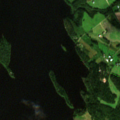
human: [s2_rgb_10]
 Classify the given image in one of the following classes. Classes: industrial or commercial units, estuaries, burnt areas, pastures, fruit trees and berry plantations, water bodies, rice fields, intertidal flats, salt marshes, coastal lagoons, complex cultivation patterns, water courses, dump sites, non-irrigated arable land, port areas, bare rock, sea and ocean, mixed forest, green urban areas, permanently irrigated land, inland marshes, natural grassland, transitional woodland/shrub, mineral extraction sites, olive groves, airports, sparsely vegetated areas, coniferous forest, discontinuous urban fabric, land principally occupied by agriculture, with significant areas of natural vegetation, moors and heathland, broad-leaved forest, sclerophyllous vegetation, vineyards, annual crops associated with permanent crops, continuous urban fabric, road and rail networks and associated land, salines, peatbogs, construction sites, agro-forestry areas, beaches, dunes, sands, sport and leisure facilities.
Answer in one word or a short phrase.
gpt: land principally occupied by agriculture, with significant areas of natural vegetation, mixed forest, water bodies